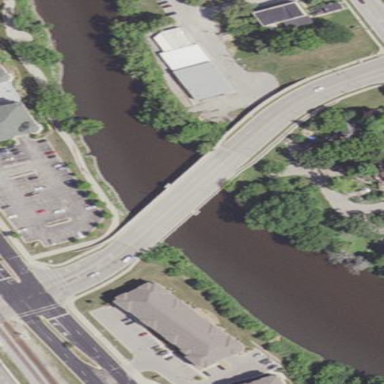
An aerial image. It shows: There is man-made bridge in the image.